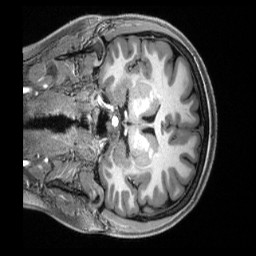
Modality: T1w
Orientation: coronal
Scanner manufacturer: siemens
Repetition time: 2.5 s
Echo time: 0.00231 s